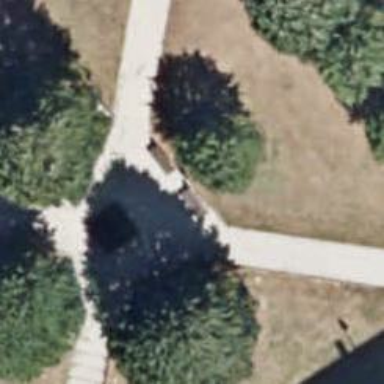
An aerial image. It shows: Brown bench.